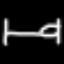
Label: bed